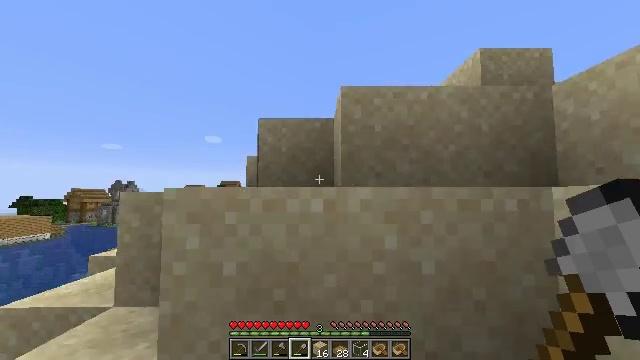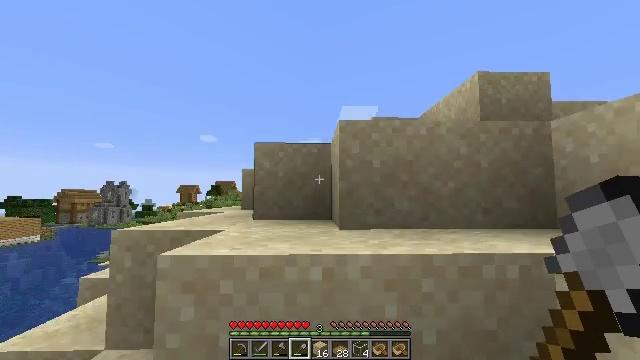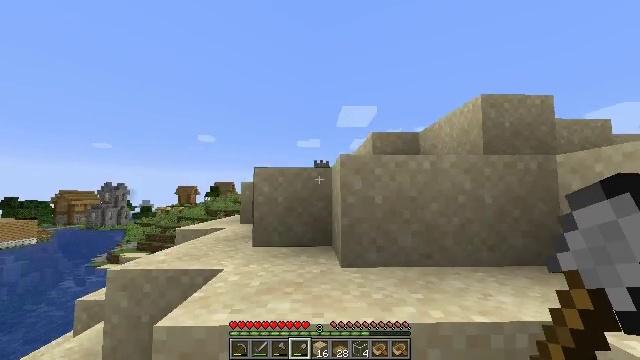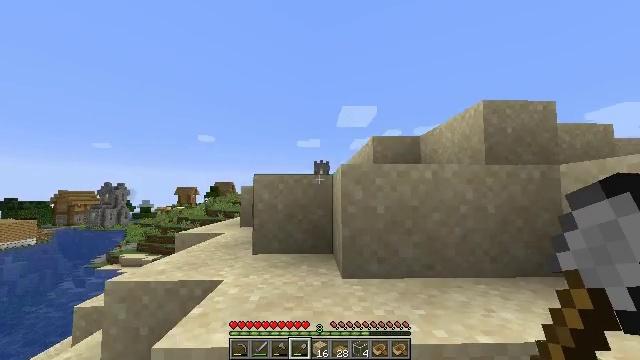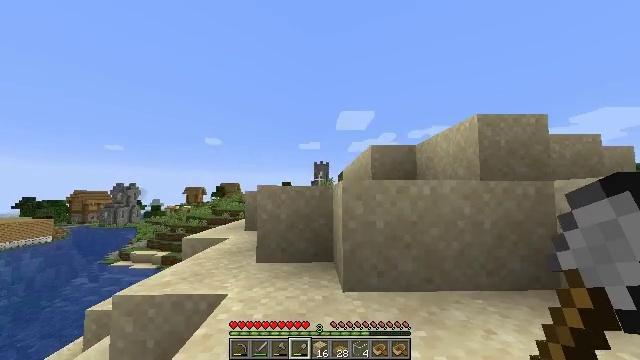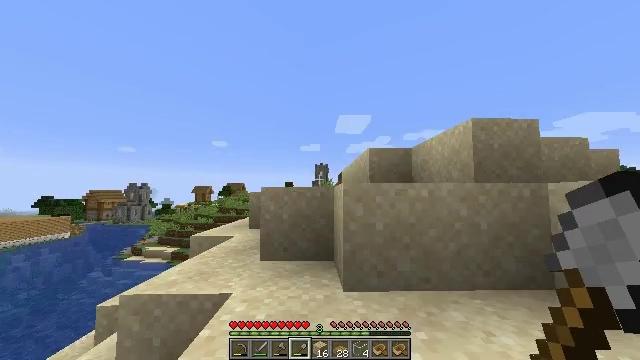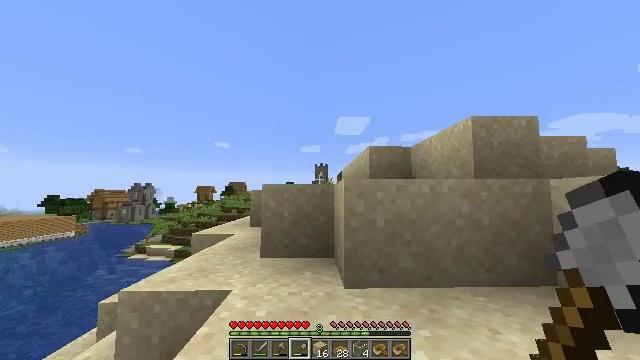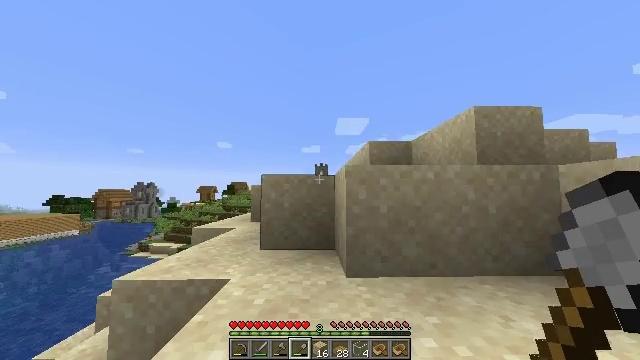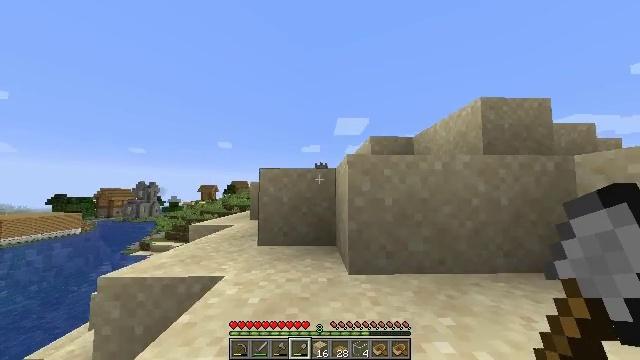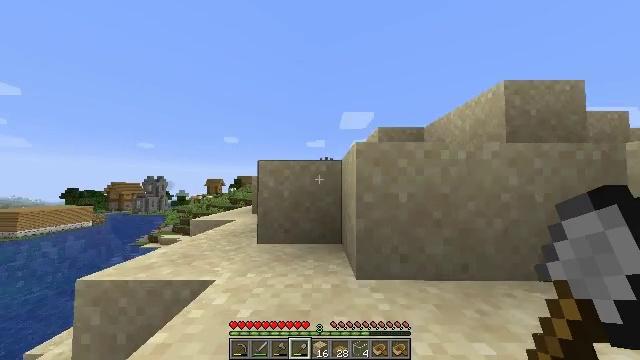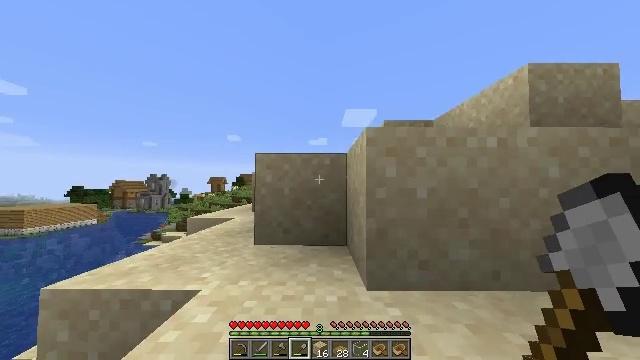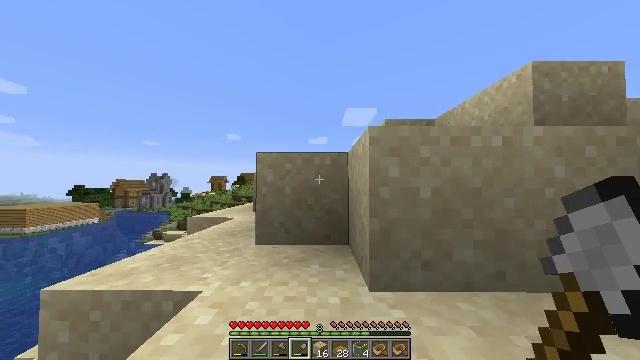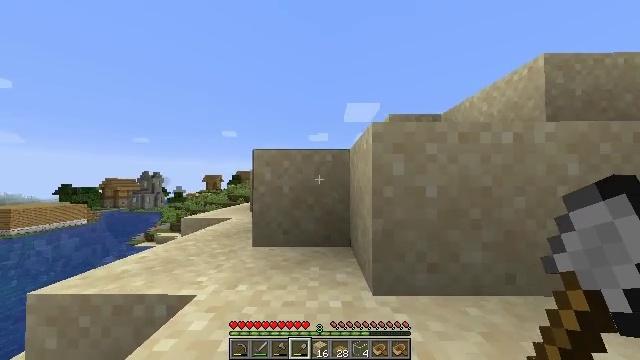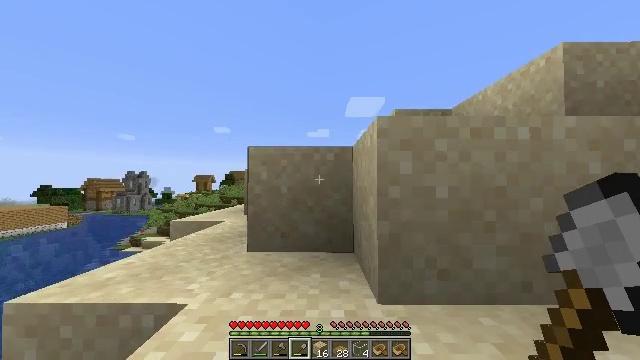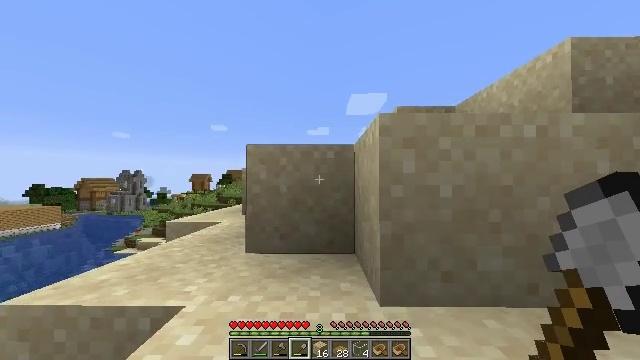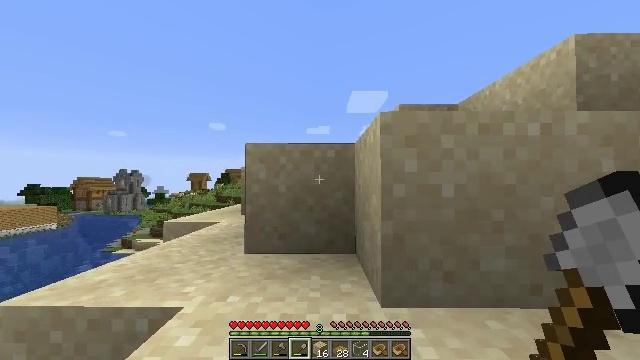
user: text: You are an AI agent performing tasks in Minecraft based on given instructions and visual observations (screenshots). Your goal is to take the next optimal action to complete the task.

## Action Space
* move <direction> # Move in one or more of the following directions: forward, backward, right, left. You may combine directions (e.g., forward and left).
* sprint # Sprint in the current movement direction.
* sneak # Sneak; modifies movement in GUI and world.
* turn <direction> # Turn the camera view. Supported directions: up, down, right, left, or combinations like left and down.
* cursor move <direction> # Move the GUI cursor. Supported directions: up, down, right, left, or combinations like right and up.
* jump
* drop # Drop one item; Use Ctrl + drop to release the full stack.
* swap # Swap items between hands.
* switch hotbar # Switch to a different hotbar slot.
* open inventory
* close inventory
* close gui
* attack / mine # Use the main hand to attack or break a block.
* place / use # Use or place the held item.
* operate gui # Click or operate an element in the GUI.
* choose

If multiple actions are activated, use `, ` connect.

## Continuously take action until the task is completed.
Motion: motion action
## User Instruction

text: Break the existing planks.
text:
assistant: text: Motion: move forward, sprint, jump
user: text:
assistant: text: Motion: move forward, sprint, jump
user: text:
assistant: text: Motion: move forward, sprint, jump
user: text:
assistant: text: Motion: move forward, sprint, jump
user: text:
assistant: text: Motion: move forward, sprint
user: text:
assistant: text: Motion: move forward, sprint
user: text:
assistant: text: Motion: move forward, sprint
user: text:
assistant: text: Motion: move forward, sprint
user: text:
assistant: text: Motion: move forward, sprint, turn left and down
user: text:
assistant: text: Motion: move forward, sprint
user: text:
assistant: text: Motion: move forward, sprint
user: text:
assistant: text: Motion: move forward, sprint
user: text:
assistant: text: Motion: move forward, sprint
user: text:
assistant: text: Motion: move forward, sprint
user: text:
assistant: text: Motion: move forward, sprint
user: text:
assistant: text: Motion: move forward, sprint, jump
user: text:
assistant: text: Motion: move forward, sprint, jump
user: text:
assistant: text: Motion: move forward, sprint, jump
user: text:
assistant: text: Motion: move forward, sprint, jump
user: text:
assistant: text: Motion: move forward, sprint
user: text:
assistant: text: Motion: move forward, sprint
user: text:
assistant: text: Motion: move forward, sprint
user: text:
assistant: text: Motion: move forward, sprint
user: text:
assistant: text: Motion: move forward, sprint, turn down
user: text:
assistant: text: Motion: move forward, sprint
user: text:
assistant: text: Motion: move forward, sprint, turn down
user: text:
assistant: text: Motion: move forward, sprint
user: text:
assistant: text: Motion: move forward, sprint, turn down
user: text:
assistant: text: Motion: move forward, sprint
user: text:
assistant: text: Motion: move forward, sprint, jump